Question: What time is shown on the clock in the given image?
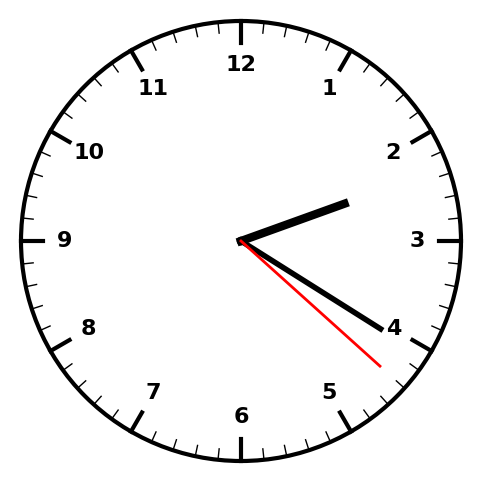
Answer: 02:20:22